Question: I'm having trouble loading a local French / Spanish HTML within Windows Phone 7. the accent e becomes yy in the BrowserControl within on the phone. they used to be an unrecognised symbol before I removed formatting in the html file. I hope the image help understand the problem, I can't seem to find the reason why it's changing.

here's the offending sample html repro
'''
<html xmlns="http://www.w3.org/1999/xhtml">
<head>
<meta name="viewport" content="width=320" />
<meta name="viewport" content="user-scalable=no" />
<title>Acteur majeur du commerce en lig</title>
<style type="text/css">
.auto-style1 {
font-family: Arial, Helvetica, sans-serif;
}
.auto-style3 {
font-size: small;
}
.auto-style4 {
font-family: Arial, Helvetica, sans-serif;
font-size: medium;
}
</style>
</head>
<body style="background-color: #DDDDDD">
<p class="auto-style4"><strong>Charte de securite </strong></p>
<p><span><span class="auto-style1"><span class="auto-style3">Acteur majeur du
commerce en ligne, leader des voyages et loisirs en France et en Europe,
lastminute.com oeuvre au quotidien pour garantir une securite maximale de ses
transactions ainsi que l'integrite et la confidentialite des donnees de ses
visiteurs et abonnes. lastminute.com s'associe donc tout naturellement, depuis
le vendredi 3 juin 2005,&nbsp;a la Delegation aux usages de l'internet du Ministere
de l'Education nationale, de l'Enseignement superieur et de la Recherche et au
Senat pour lancer la premiere semaine pour la securite sur Internet. Pour que le
web reste un formidable lieu d'echange, de convivialite et d'interactivite, et
parce que &quot;l'internet + sur, ca s'apprend&quot;, decouvrez vite tous les bons
reflexes sur&nbsp;</span><a href="http://protegetonordi.com/"><span class="auto-style3">protegetonordi.com</span></a><span class="auto-style3">&nbsp;</span></span></span></p>
</body>
</html>
'''
I took this into Expression Web, and saved it as a HTML file to use locally, within the WP7 app. i marked the HTML as Content, and loaded it using the code below
'''
StreamReader terms = new StreamReader(TitleContainer.
OpenStream("html/terms.html"));
browserControl.NavigateToString(terms.ReadToEnd());
'''
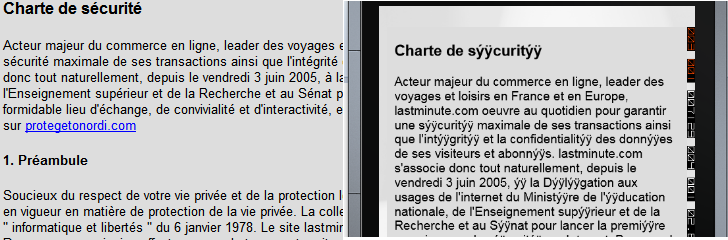
Answer: I'd "guess" that your original file is saved as ASCII but the characters that aren't displaying are non-ASCII and that you don't have any encoding information in the HTML headers.
Try re-saving the file as UTF-8.